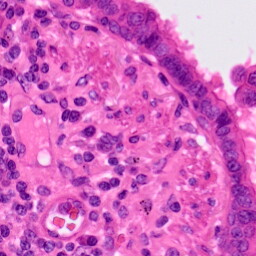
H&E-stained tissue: Lung